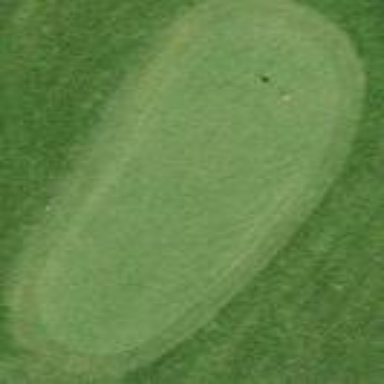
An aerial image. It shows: Grassy pitch designated for golf. It features vibrant green golf course.